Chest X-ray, PA view. Patient: 57 years old, sex F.
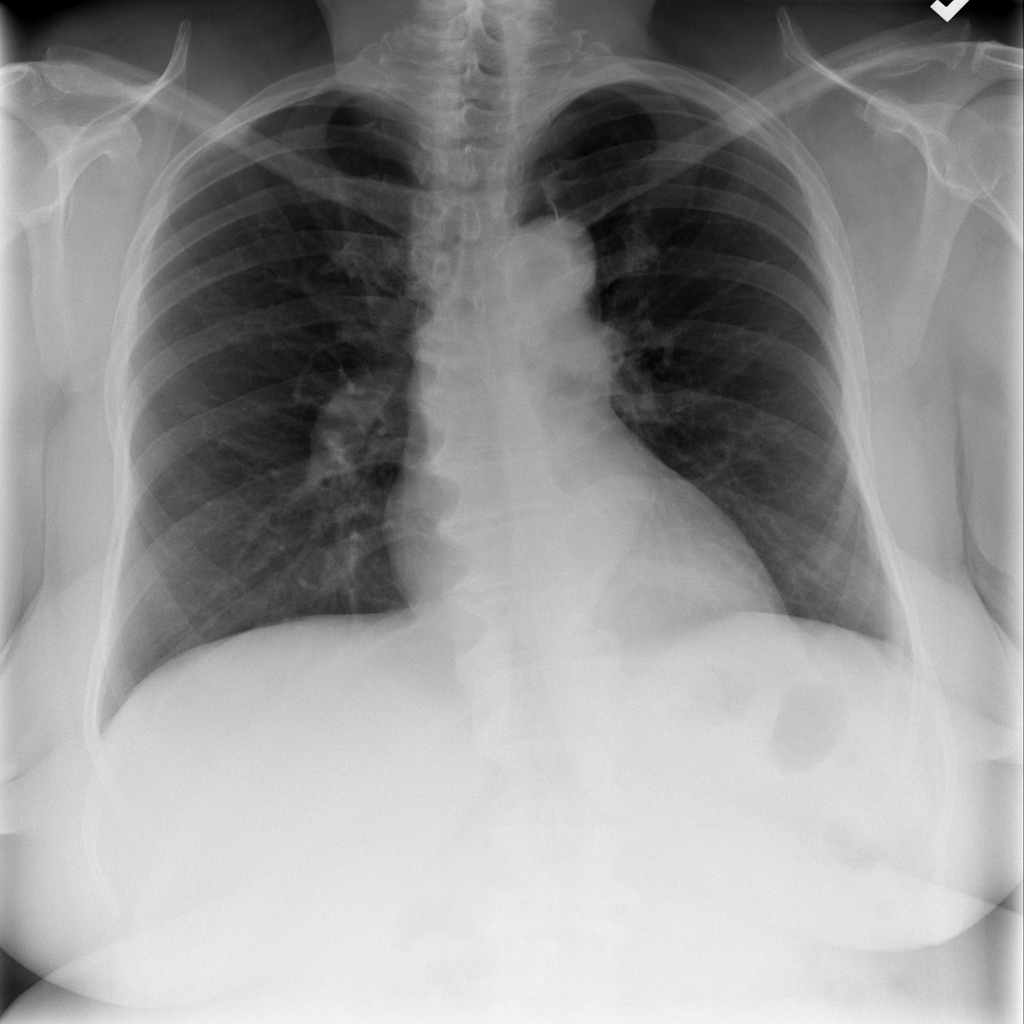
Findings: No Finding